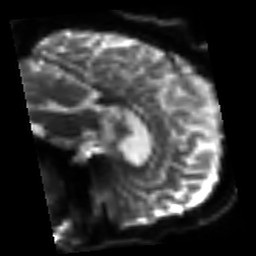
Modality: sbref
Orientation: sagittal
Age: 41
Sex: male
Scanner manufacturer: siemens
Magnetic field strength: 3 T
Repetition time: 3.2 s
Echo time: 0.081 s